Interaction volume radius: 5 \u00c5
Interaction volume height: 35 \u00c5
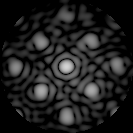
Disorder parameter: 0.2171